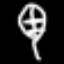
Label: leaf